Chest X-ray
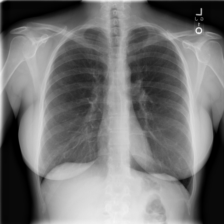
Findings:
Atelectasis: negative
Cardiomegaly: negative
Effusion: negative
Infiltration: negative
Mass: negative
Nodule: negative
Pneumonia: negative
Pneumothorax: negative
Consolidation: negative
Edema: negative
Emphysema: negative
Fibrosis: negative
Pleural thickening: negative
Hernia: negative